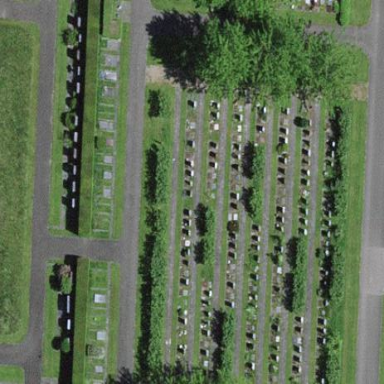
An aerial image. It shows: Graveyard.